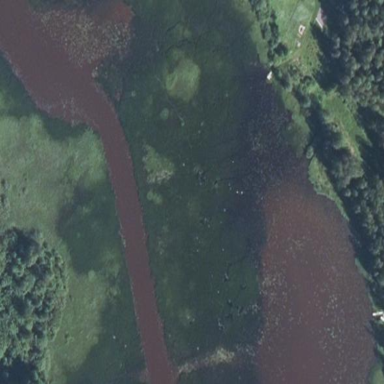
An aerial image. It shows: Reedbed in wetland area.